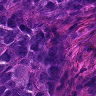
Metastatic tissue present: yes